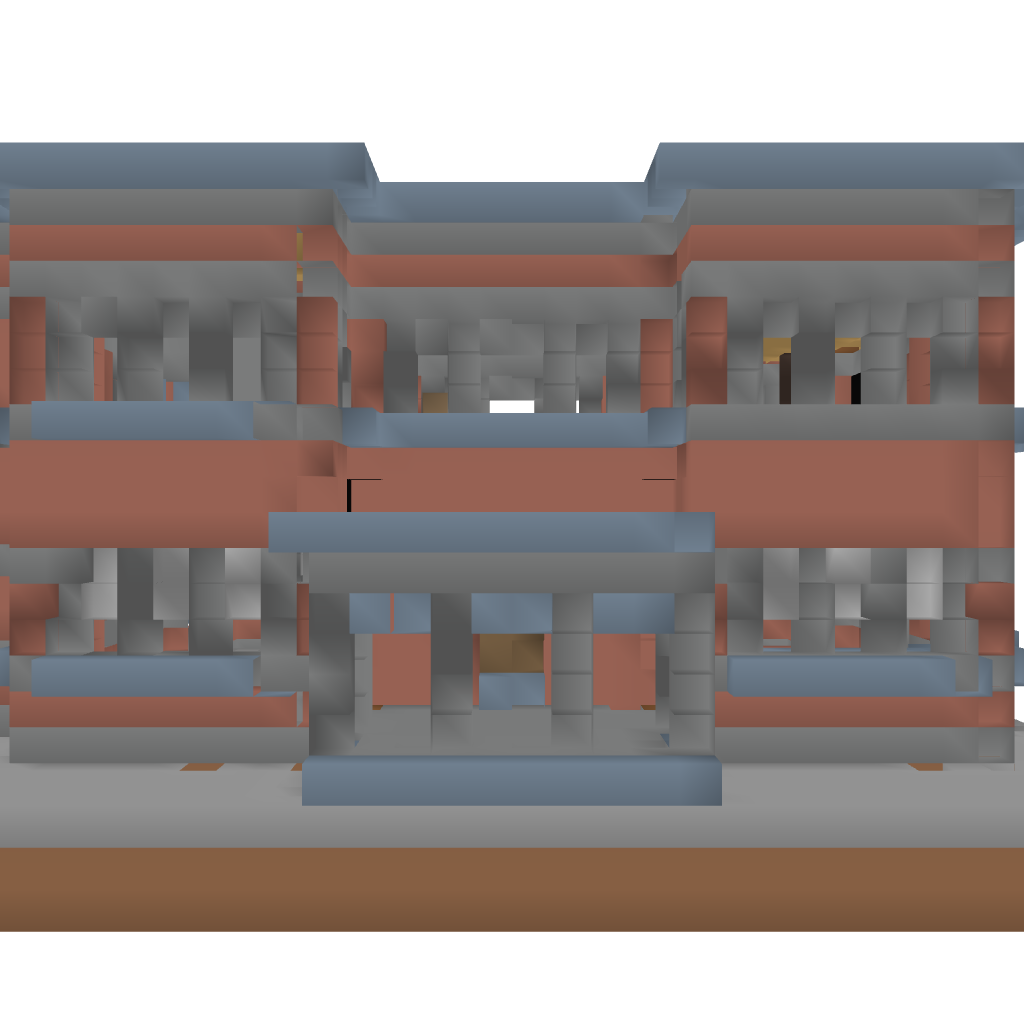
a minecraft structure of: Large brick house